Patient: sex M, age 36
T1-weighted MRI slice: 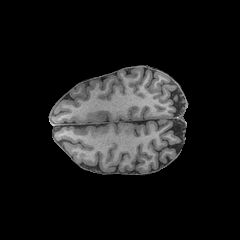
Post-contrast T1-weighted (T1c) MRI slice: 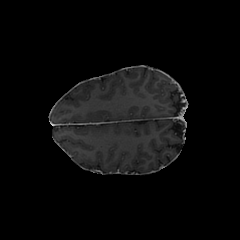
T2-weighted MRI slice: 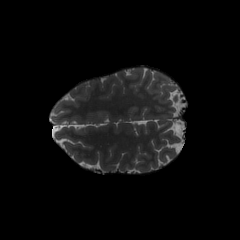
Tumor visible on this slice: no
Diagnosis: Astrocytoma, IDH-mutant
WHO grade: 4